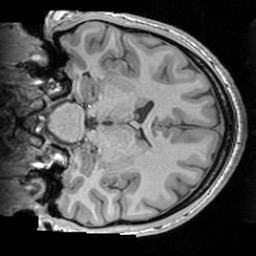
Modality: T1w
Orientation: coronal
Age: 21
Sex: male
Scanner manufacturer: siemens
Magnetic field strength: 3 T
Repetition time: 1.63 s
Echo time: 0.00311 s